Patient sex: F
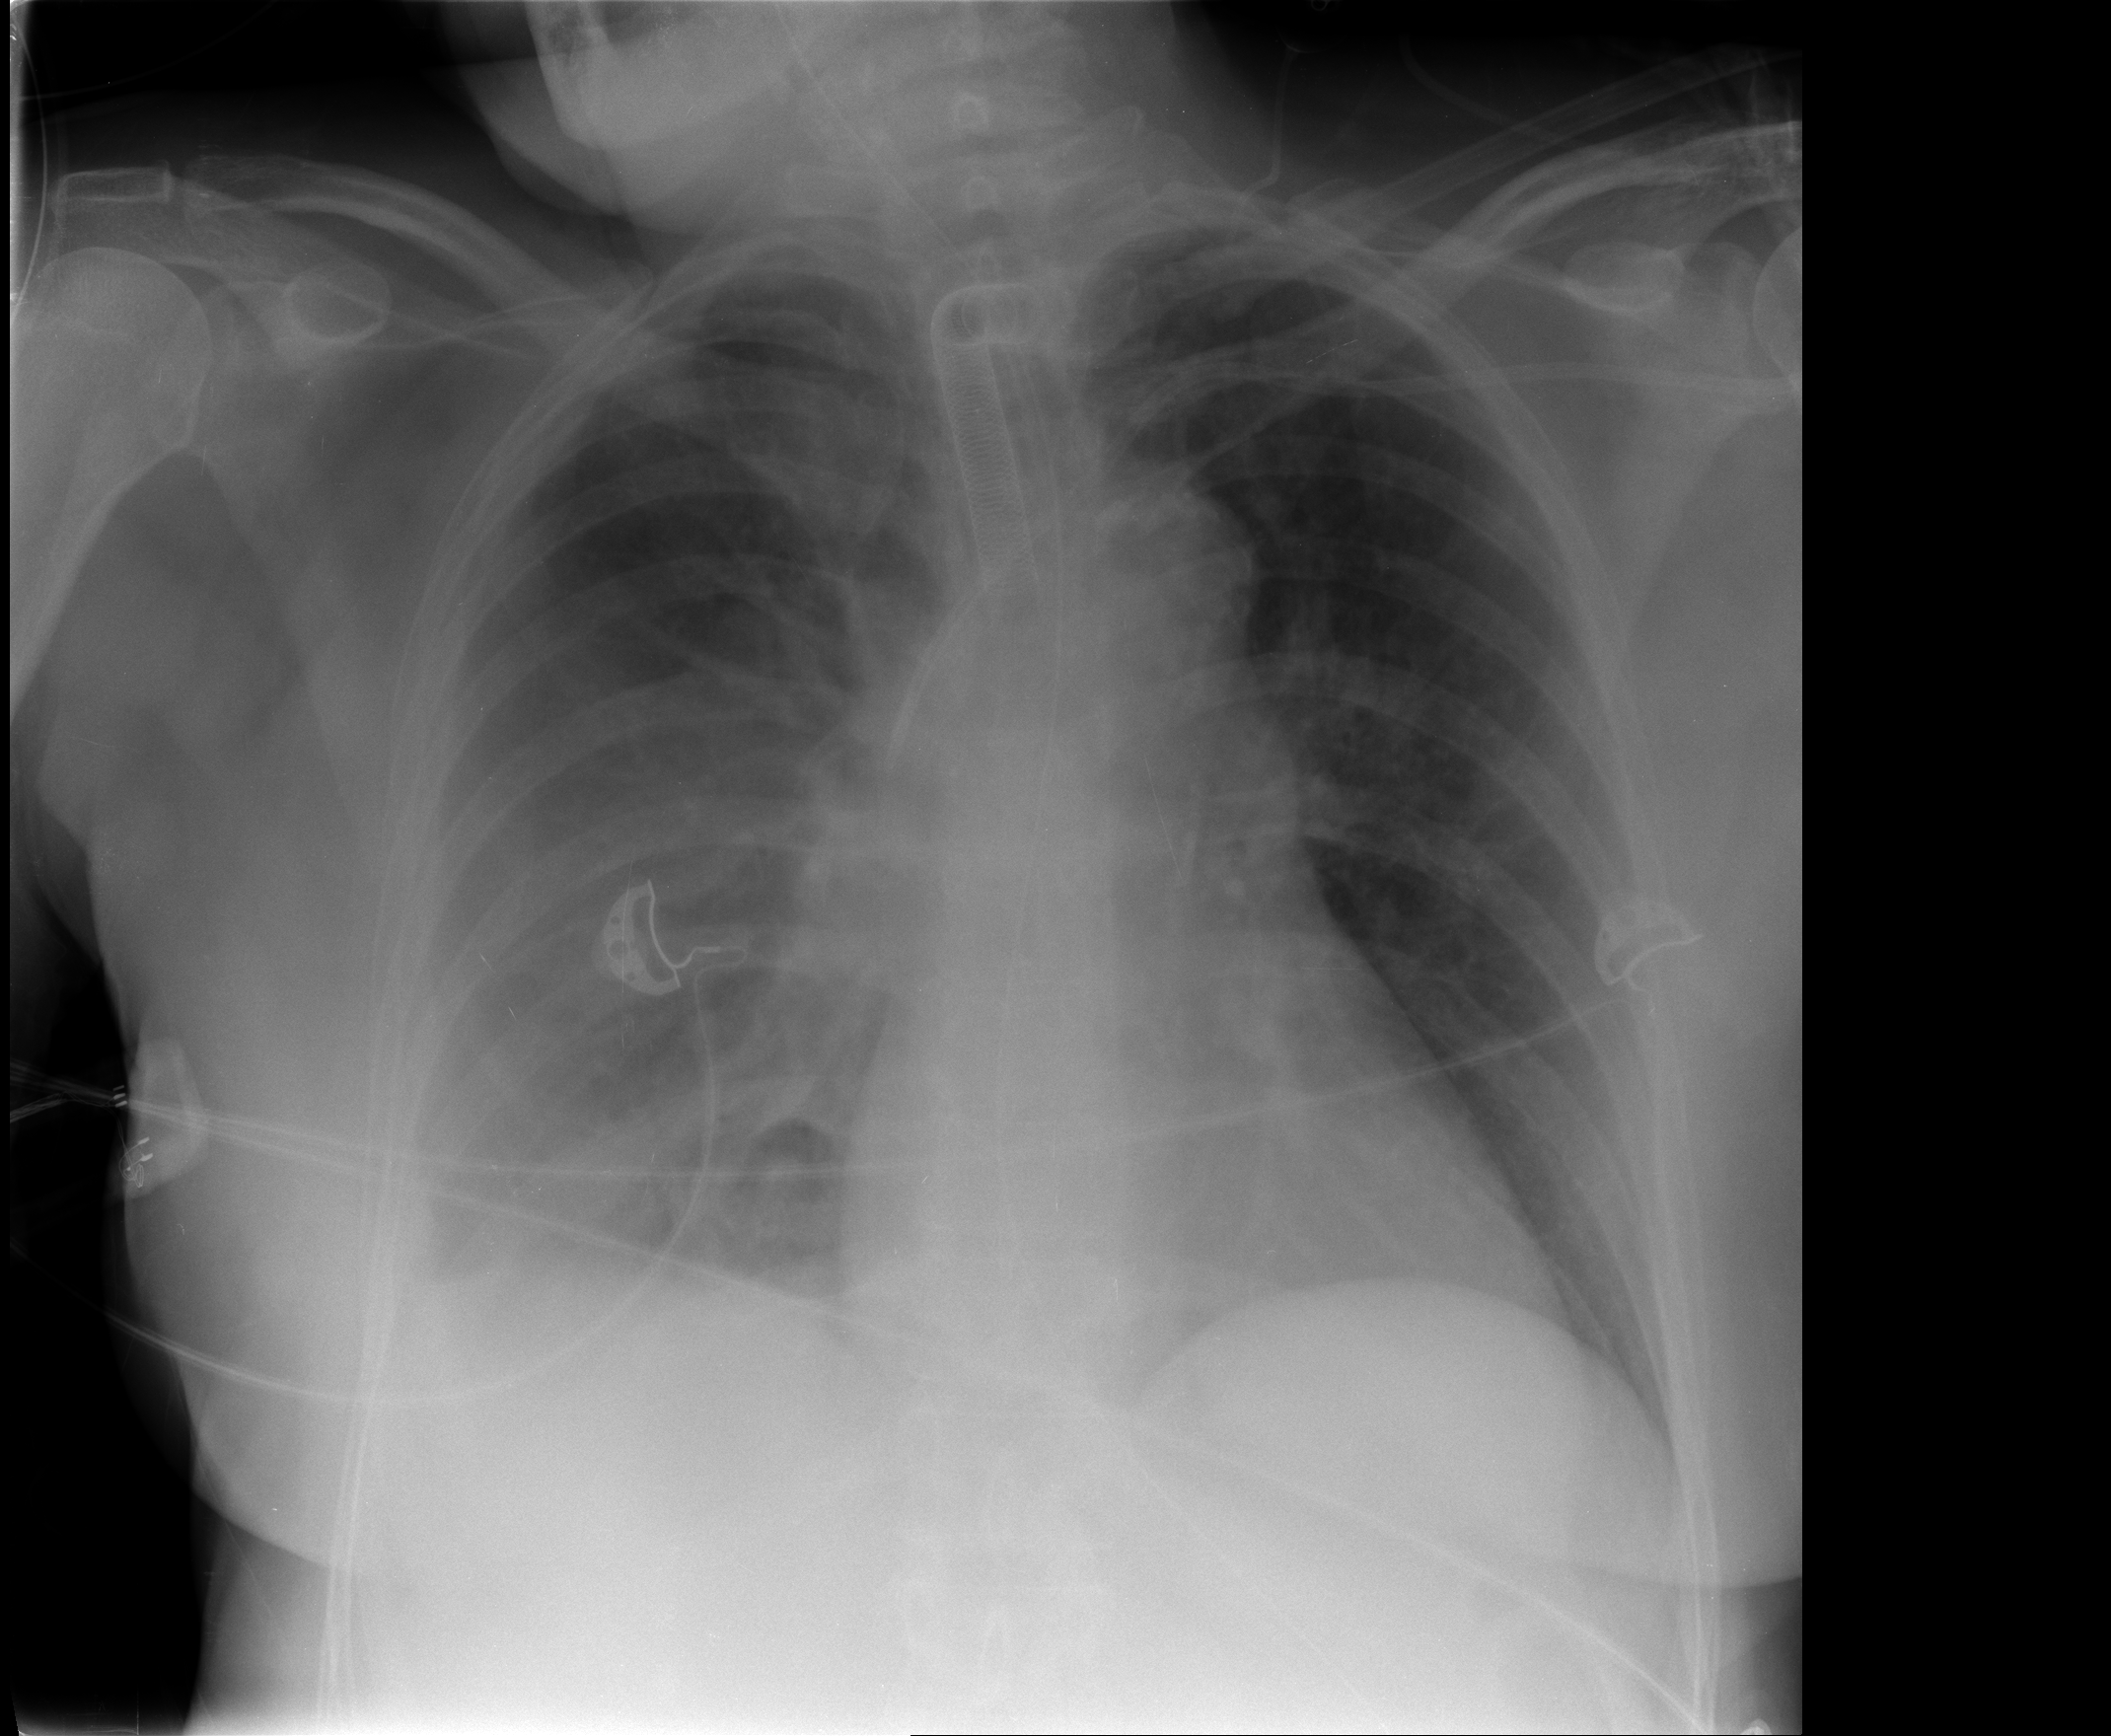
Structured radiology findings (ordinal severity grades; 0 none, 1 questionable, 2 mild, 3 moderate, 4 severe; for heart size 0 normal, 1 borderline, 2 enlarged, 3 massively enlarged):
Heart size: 0
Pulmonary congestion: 0
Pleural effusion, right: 2
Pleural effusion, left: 0
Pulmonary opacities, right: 2
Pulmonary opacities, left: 0
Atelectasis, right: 2
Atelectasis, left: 0